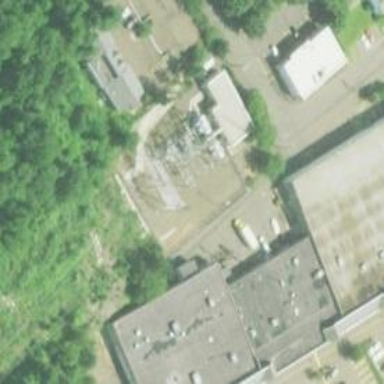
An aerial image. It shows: Outdoor distribution power substation.